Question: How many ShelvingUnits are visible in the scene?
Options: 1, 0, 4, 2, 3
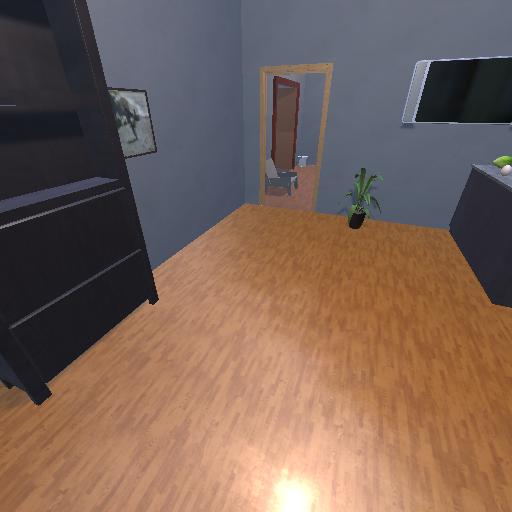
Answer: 1